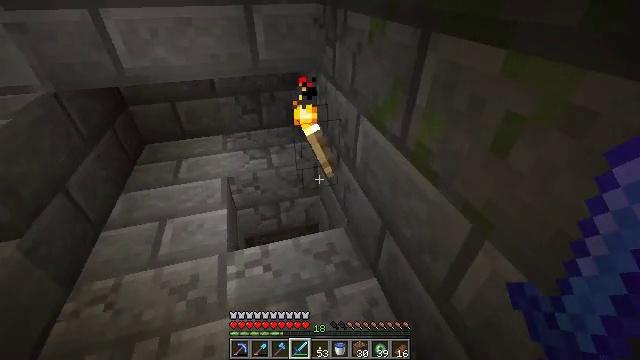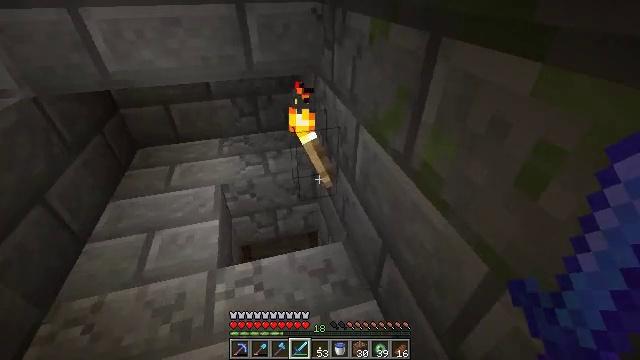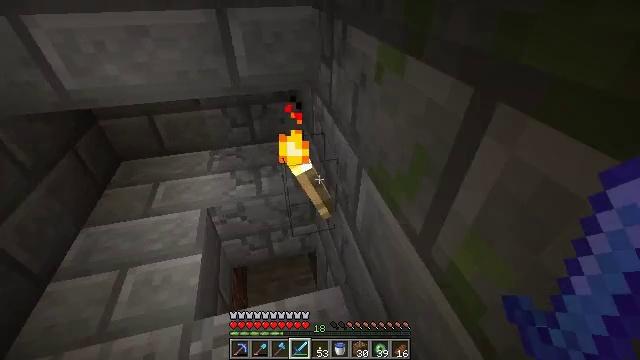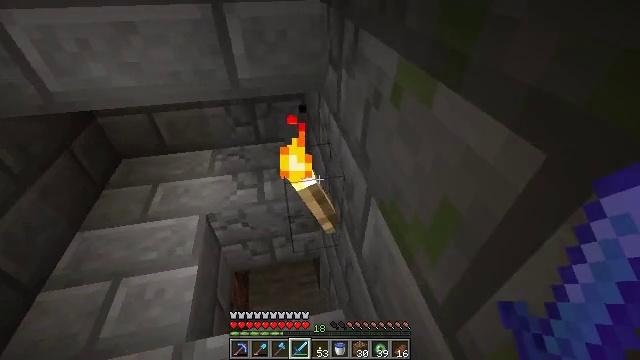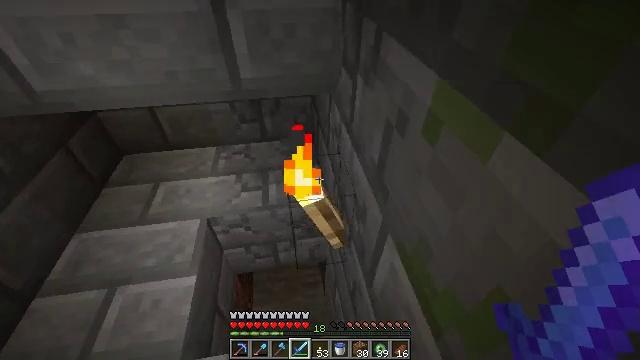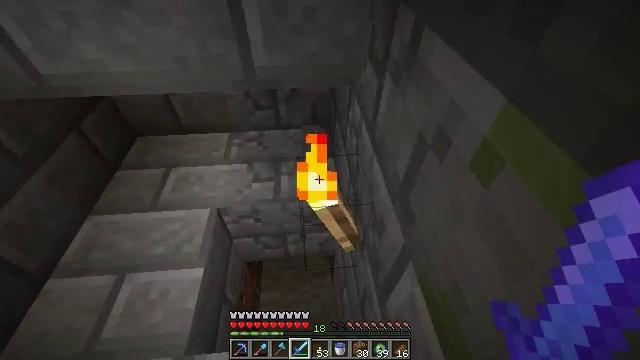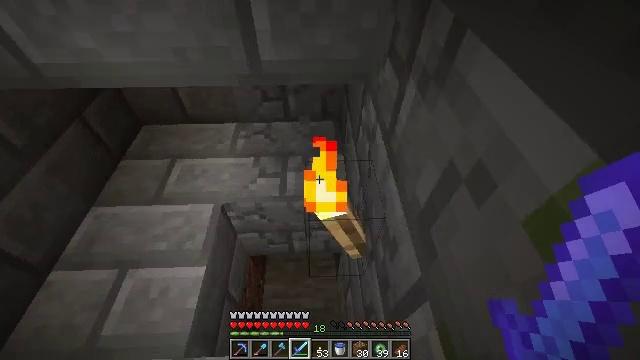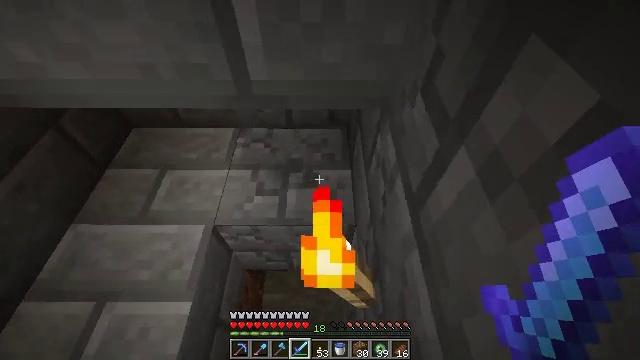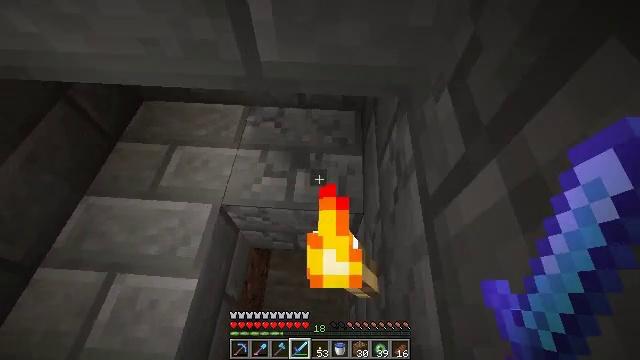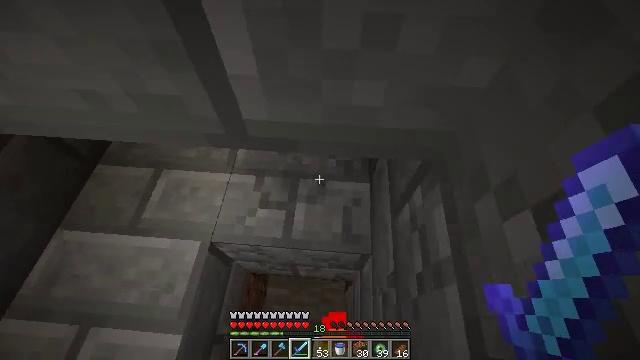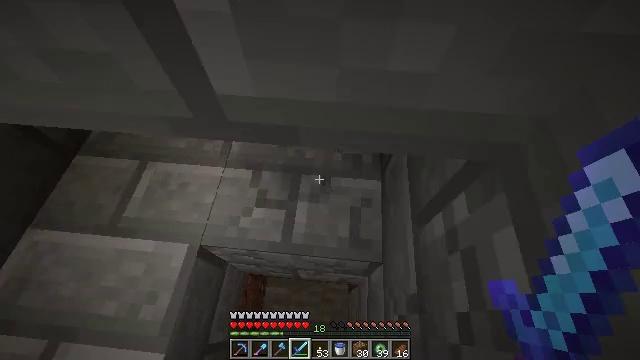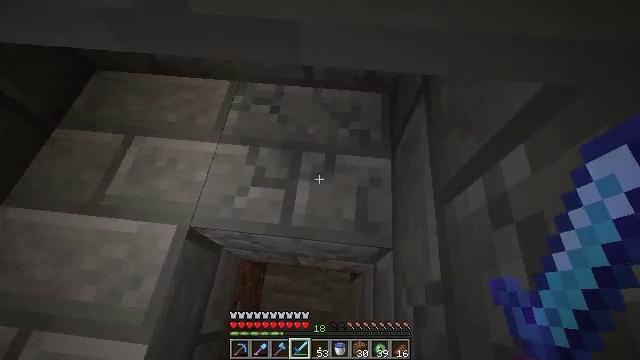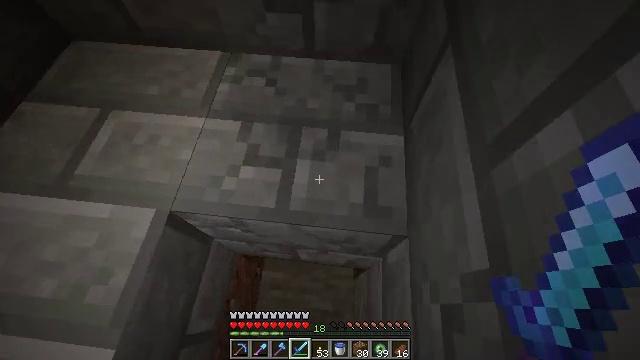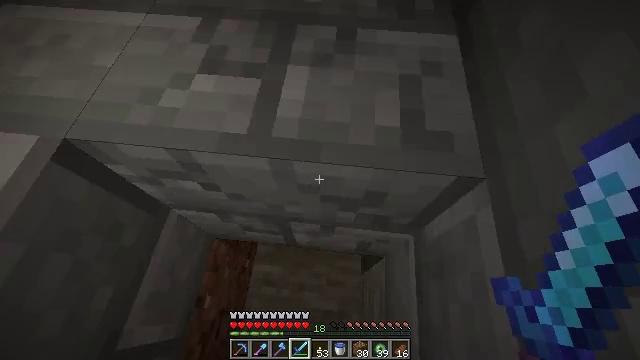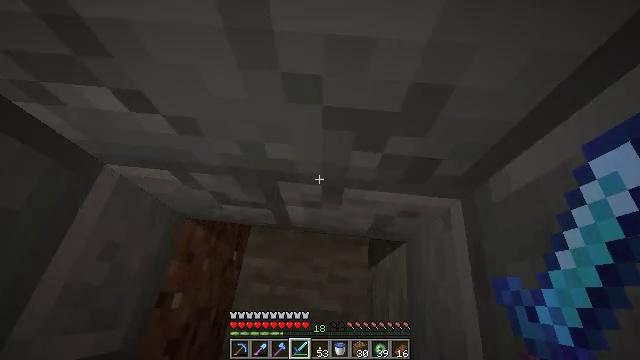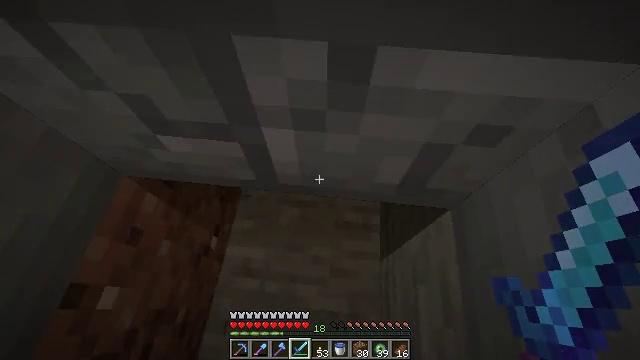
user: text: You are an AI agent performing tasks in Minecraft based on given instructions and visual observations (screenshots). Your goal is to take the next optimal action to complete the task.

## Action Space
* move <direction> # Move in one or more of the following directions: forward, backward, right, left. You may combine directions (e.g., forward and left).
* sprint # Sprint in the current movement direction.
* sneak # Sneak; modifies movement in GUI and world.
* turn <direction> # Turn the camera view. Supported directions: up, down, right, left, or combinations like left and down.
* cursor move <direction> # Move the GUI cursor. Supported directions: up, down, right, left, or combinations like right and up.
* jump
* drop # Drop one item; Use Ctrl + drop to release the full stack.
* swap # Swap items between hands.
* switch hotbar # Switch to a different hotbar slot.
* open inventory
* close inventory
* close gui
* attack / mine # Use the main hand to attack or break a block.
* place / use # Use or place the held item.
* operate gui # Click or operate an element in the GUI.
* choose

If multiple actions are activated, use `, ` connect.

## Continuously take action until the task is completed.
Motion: motion action
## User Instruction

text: Harvest the cracked stone bricks for building.
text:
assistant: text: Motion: move forward
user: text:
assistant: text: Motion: move forward, turn left and down
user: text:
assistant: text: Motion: move forward, turn left and down
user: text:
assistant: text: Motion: move forward, turn left and down
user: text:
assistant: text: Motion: move forward, turn left and down
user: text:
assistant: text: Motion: move forward, turn left and down
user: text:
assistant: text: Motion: move forward, turn left and down
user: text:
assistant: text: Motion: move forward, turn left and down
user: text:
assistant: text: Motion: move forward, turn down
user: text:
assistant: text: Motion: move forward, turn left and down
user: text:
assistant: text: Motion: turn down
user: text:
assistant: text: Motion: no_op
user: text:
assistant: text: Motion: no_op
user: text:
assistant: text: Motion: no_op
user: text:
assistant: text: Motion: no_op
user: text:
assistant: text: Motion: no_op
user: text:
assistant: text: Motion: turn right and up
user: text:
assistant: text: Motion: turn right and up
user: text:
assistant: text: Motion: turn right and up
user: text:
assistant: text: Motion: turn up
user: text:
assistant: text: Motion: move forward, turn up
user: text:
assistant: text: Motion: move forward, turn up
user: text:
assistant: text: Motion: move forward, turn up
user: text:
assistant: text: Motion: move forward
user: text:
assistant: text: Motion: move forward
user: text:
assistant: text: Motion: move forward, turn left and down
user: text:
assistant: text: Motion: move forward, turn left and down
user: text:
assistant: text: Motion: move forward, turn left and down
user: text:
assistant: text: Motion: turn left and down
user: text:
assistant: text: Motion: turn left